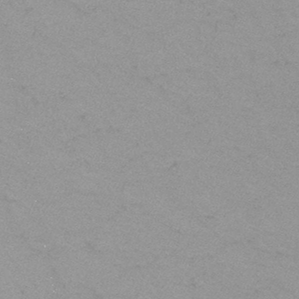
Label: frost